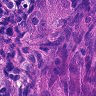
Metastatic tissue present: yes